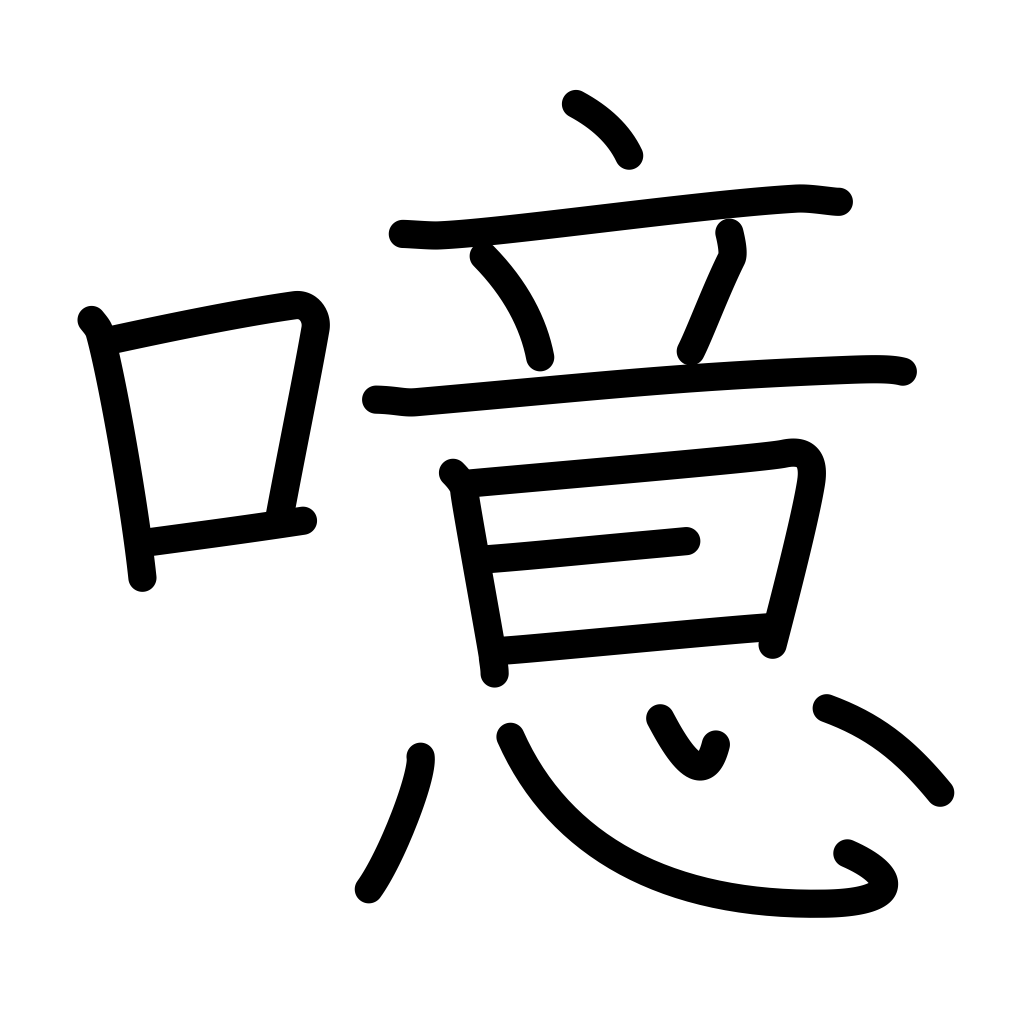
Meaning: exclamation, burp, belch